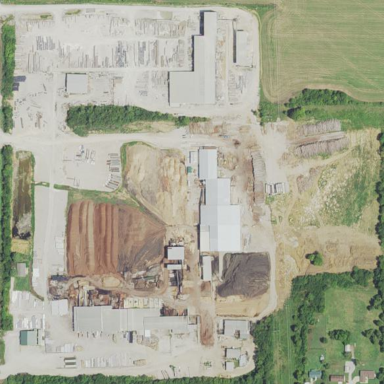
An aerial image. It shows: Industrial area with sawmill. The industrial site includes works related to sawmill operations.